Aerial crown-view tile of a tropical tree (Barro Colorado Island, Panama), acquired 20250124:
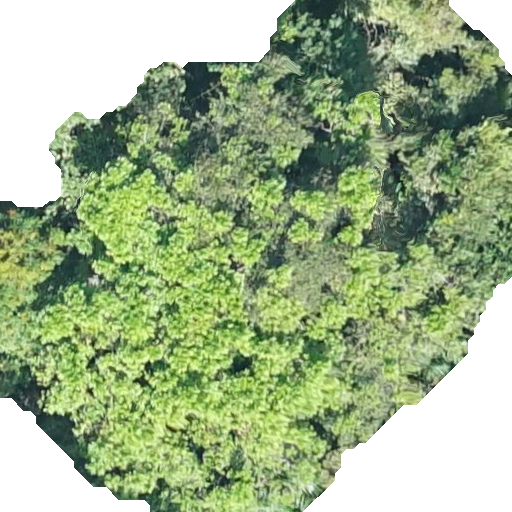
Species: Anacardium excelsum
GBIF accepted scientific name: Anacardium excelsum
Crown area: 321.948 m²